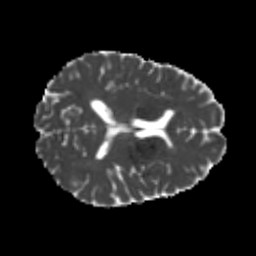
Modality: MD
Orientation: axial
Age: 24
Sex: male
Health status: healthy
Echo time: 0.074 s